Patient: sex M, age 60
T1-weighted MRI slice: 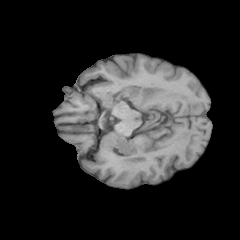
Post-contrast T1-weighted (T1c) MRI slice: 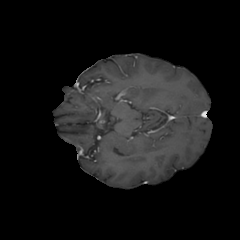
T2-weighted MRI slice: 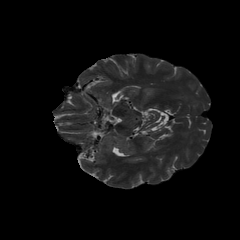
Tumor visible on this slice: no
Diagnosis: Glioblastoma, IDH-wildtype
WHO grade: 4